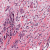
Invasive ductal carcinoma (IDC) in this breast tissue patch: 0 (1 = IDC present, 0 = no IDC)